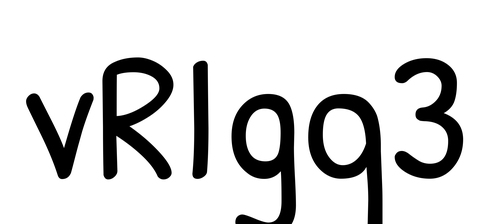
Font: PatrickHand-Regular